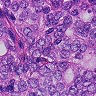
Metastatic tissue present: yes